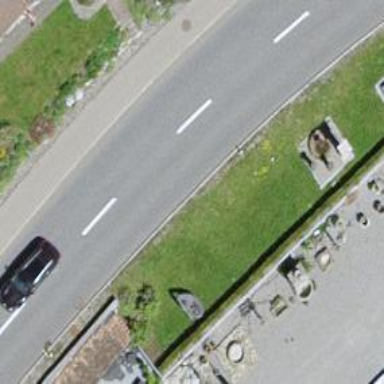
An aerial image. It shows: Secondary road with asphalt surface.